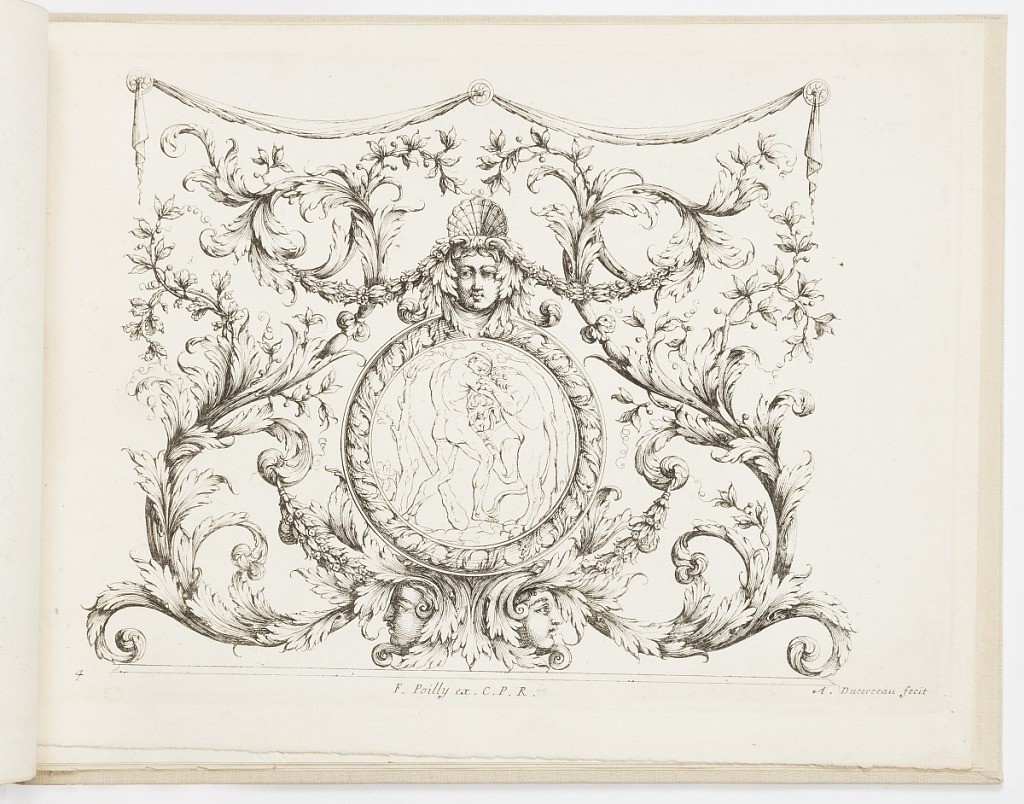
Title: Ornament Design with Hercules
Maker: Paul Androuet Du Cerceau, French, 1623/30 – 1710
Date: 1669–93
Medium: Etching on laid paper
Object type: Print
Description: Fourth plate from a series of six ornament plates featuring mythological scenes. An oval medallion in the center depicts Hercules wrestling with a lion. The medallion is framed by a leaf frieze surmounted by a mascaron with a shell on their head, and acanthus leaf scrolls around its face and garlands of fleurons emanating from the shell. The medallion is surrounded by foliate scroll arabesques, featuring acanthus leaves, fleurons, branches with leaves and berries, and two profile heads. Above, drapery hangs, framing the whole from three rosettes. The plate is signed and numbered.